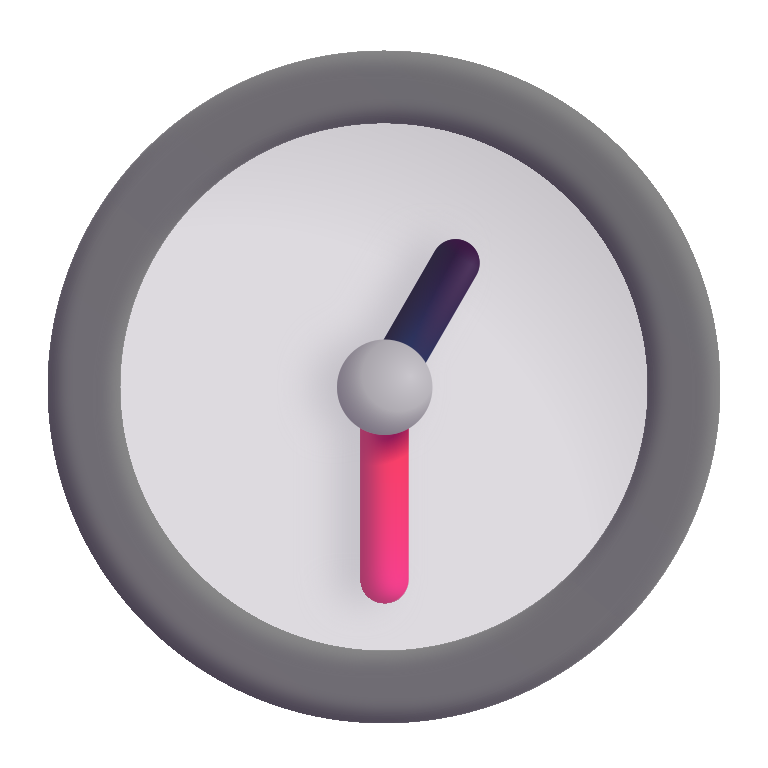
one thirty color